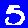
Digit: 5